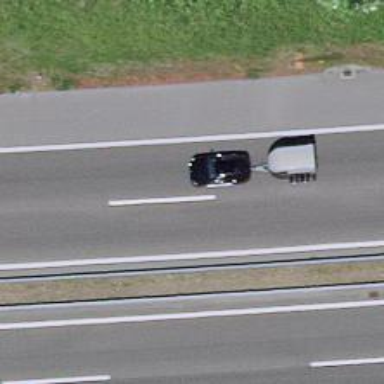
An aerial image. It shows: Asphalt motorway.